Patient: sex F, age 58
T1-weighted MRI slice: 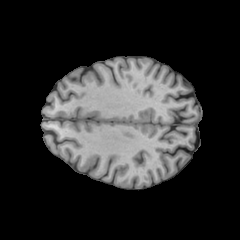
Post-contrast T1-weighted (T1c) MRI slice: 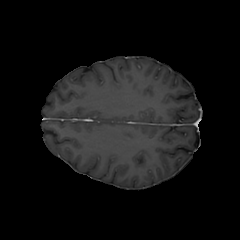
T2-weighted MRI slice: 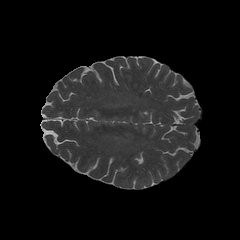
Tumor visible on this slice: no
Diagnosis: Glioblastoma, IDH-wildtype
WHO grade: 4